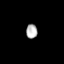
Tissue: prostate
Cell type: Fibroblasts
Senescence score: 0.7476
Nuclear area (px): 157
Mean DAPI intensity: 180.841